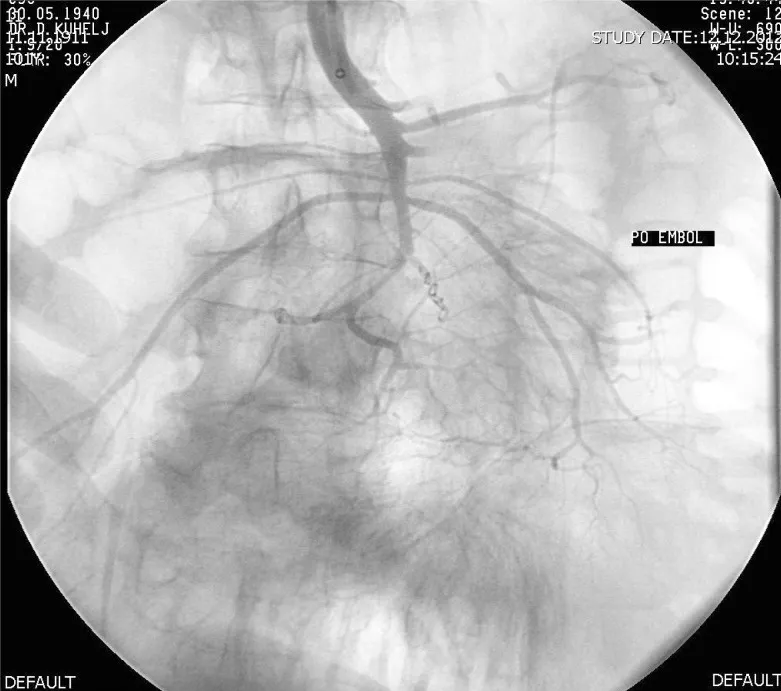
Doppler US control 5 days after the treatment showing patent SMA.
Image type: radiology (ultrasound)